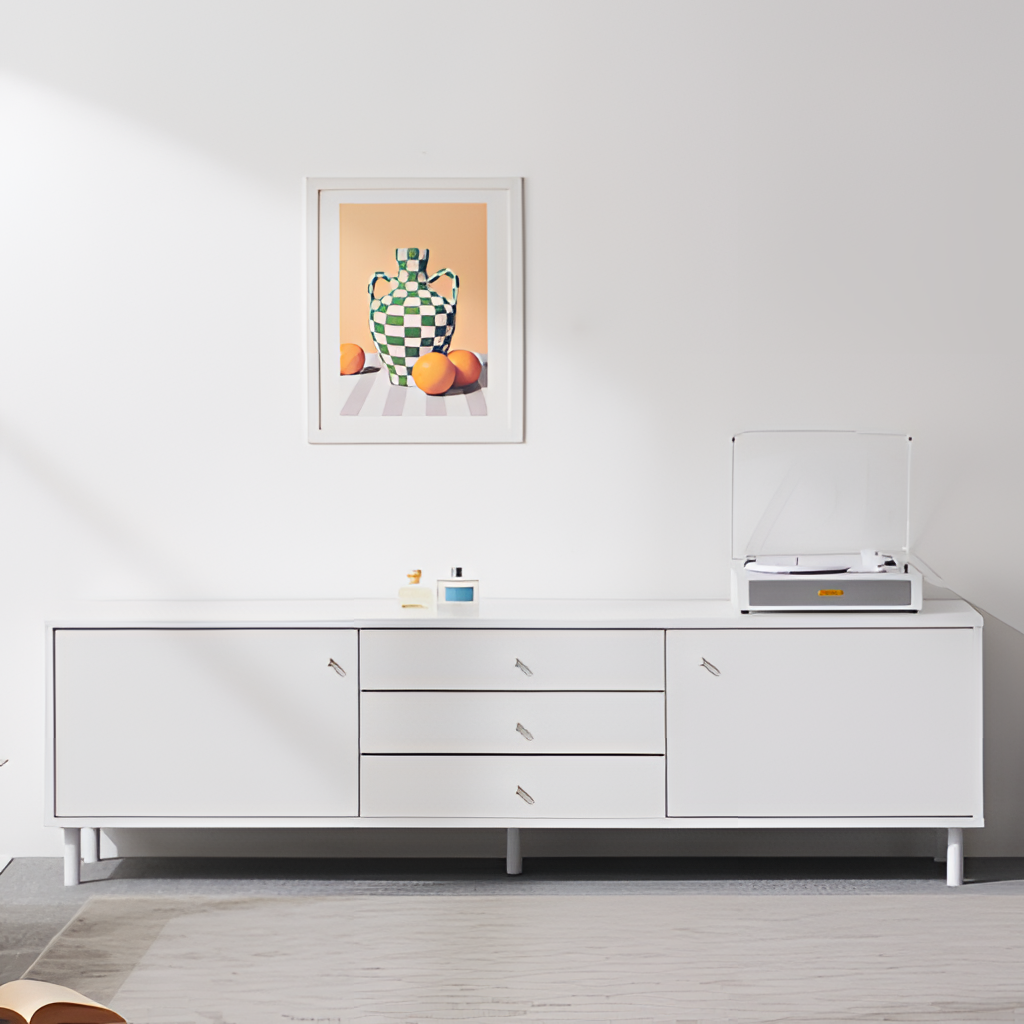
white wood sideboard, living room, white paint wallpaper, with solid pattern, tile flooring, with large square pattern, minimalist